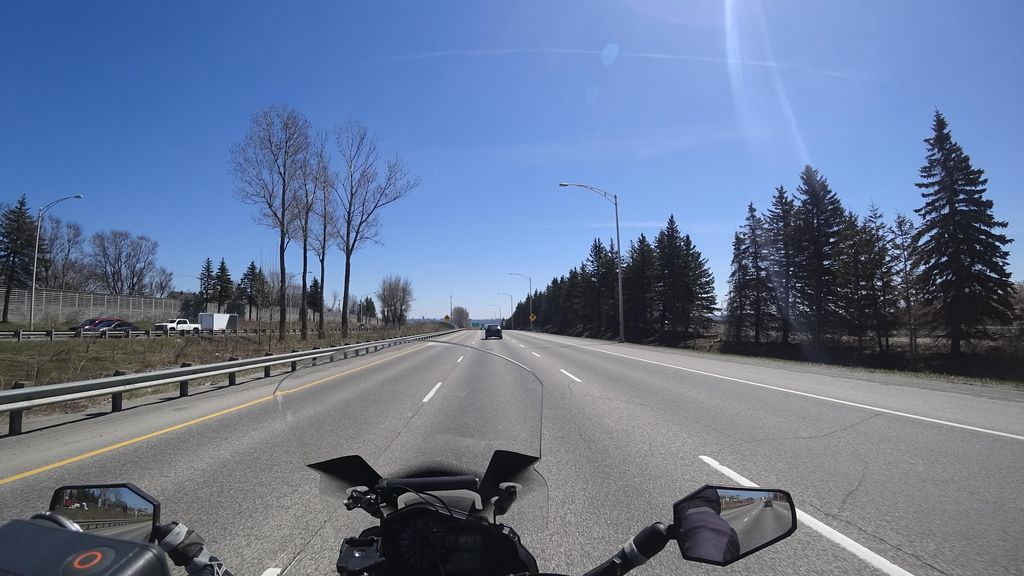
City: quebec_city